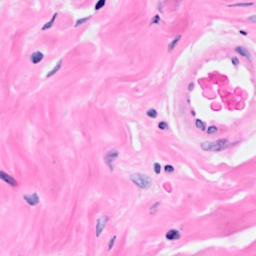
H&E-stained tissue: Breast